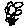
Label: flower